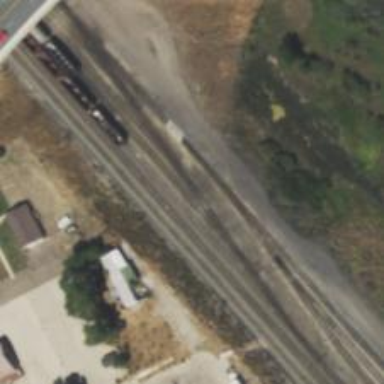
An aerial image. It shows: Railway siding with rails.